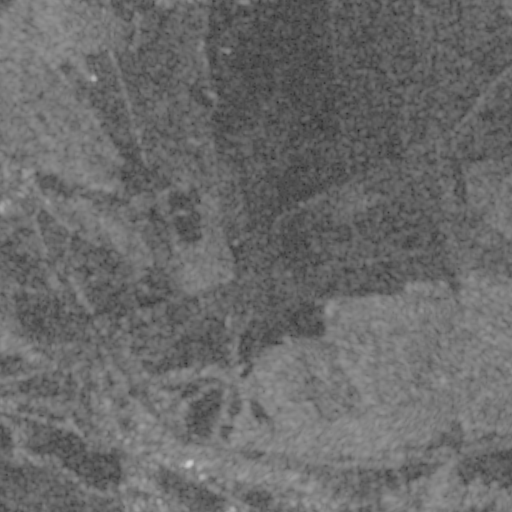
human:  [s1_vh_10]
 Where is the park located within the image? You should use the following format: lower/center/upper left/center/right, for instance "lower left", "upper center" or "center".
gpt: The park is located in the lower center of the image.
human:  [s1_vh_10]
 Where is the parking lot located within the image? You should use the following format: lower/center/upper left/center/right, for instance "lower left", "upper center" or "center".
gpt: The parking lot is located in the lower left of the image.
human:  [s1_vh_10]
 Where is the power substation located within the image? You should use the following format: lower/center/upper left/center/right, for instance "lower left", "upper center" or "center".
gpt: The power substation is located in the lower left of the image.
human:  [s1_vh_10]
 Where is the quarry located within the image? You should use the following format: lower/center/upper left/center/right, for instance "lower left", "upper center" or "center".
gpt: The quarry is located in the lower center of the image.
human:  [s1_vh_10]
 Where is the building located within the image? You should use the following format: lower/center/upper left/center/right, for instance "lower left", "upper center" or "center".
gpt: There is no building in the image.

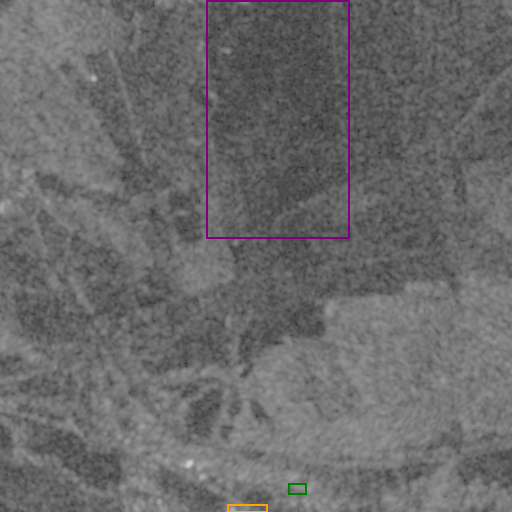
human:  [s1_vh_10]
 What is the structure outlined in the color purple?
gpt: The structure outlined in purple is a crop field.
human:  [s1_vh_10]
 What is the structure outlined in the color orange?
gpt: The structure outlined in orange is a park.
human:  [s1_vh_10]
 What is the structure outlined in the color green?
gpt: The structure outlined in green is a quarry.
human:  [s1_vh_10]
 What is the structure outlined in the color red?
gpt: There is no red outline.